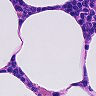
Metastatic tissue present: no